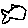
Label: fish